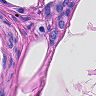
Metastatic tissue present: yes